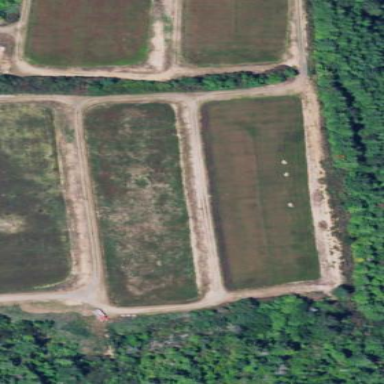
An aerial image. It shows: Farmland where cranberries are grown.